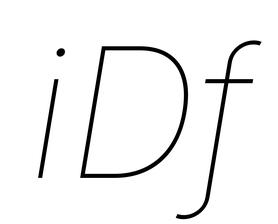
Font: Inter-Italic_Thin_Italic